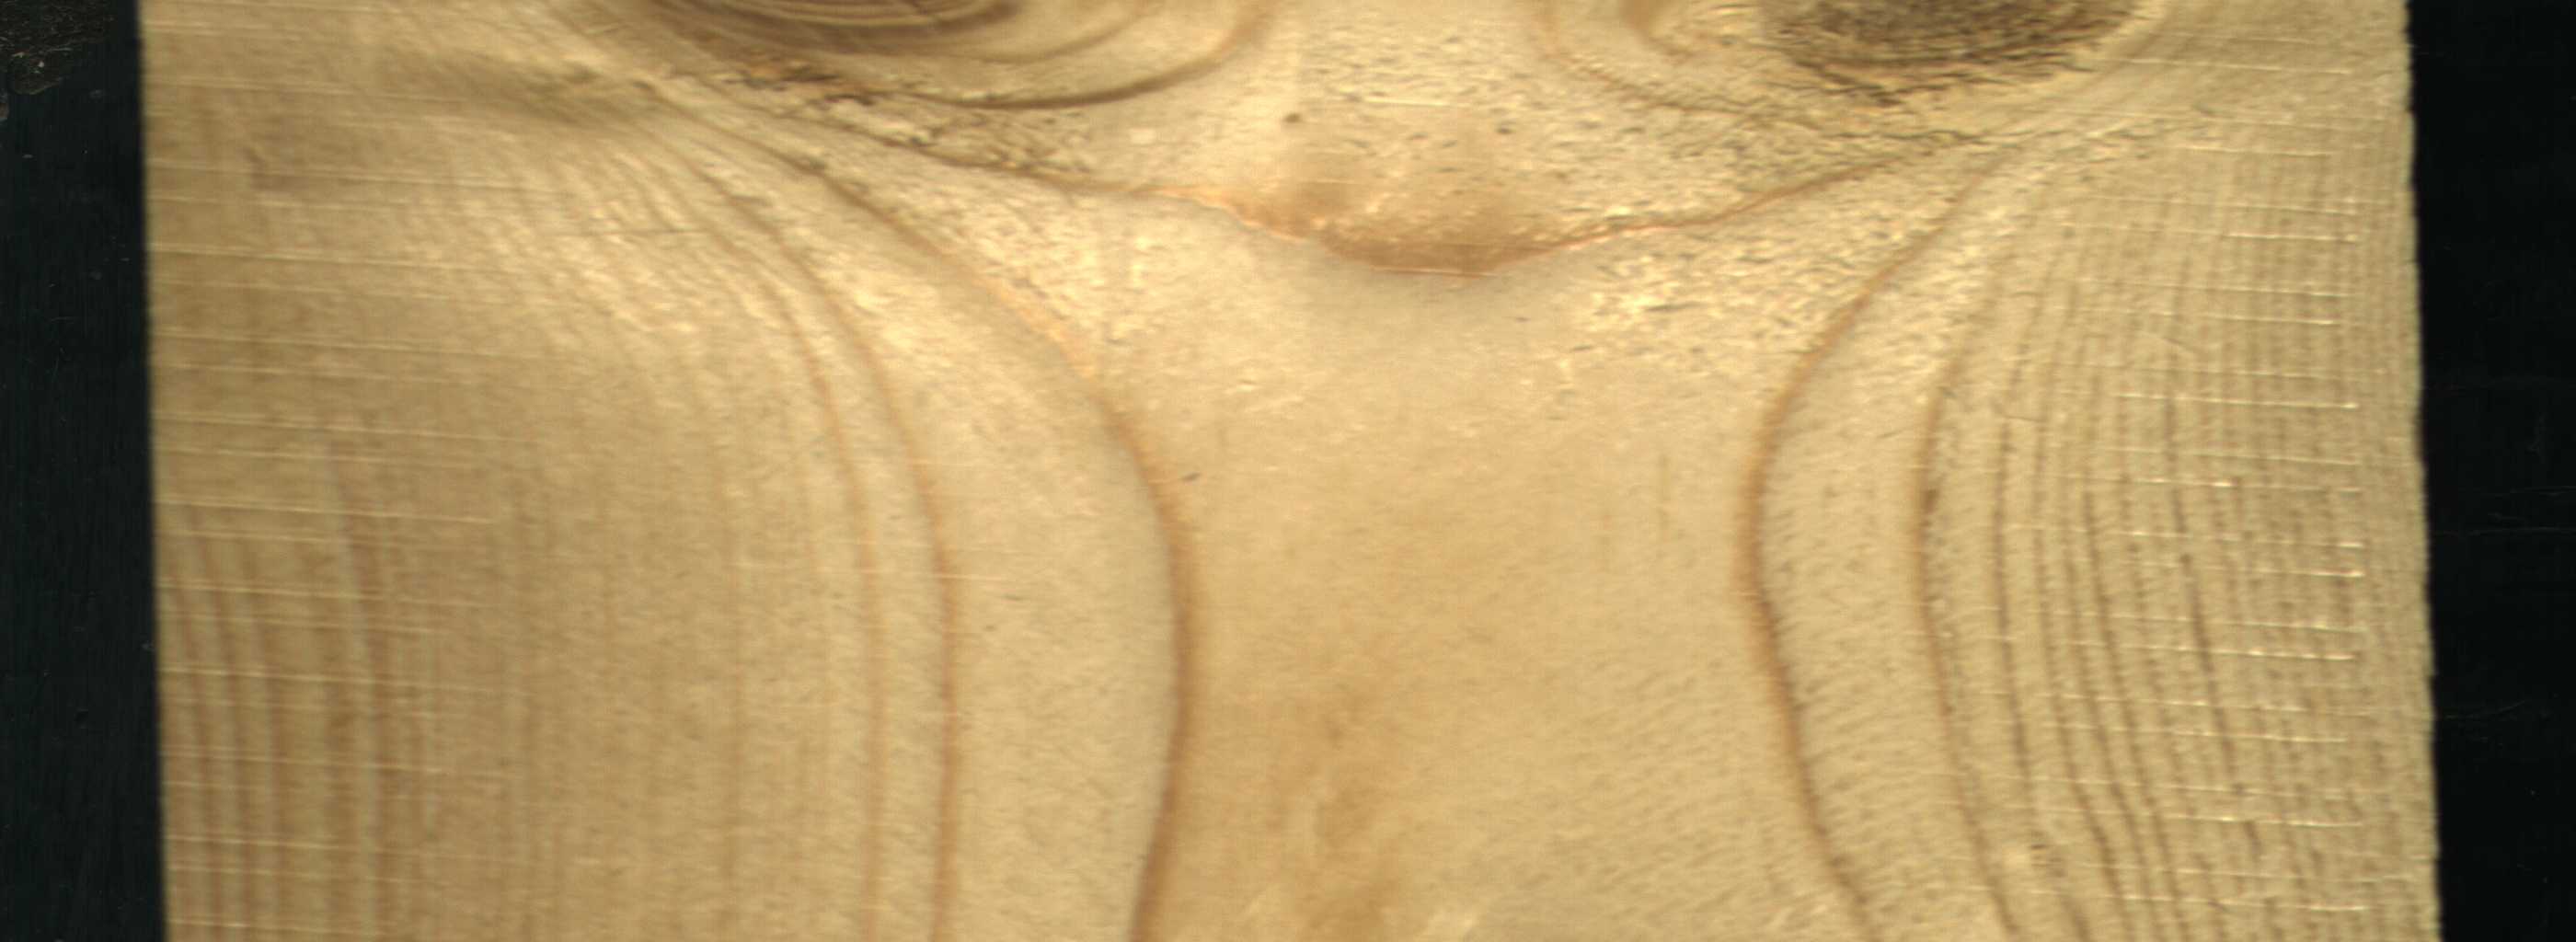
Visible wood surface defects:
Live_Knot
Live_Knot